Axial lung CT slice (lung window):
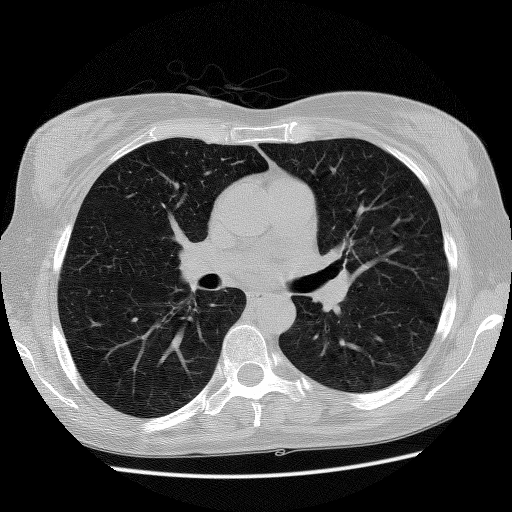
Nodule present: no